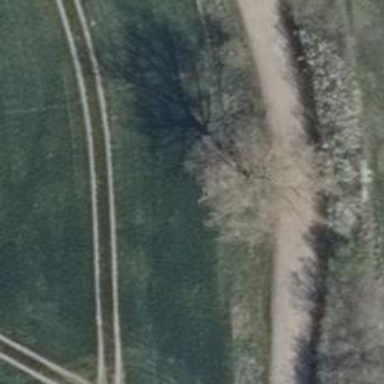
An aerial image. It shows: Deciduous tree with broadleaved leaves.